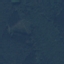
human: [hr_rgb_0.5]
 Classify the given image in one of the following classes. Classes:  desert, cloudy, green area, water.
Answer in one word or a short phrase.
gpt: green area